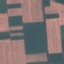
Land use / land cover: AnnualCrop